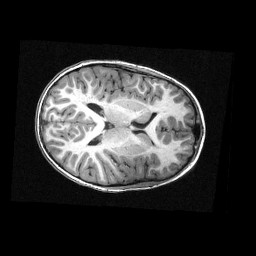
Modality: T1w
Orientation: axial
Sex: male